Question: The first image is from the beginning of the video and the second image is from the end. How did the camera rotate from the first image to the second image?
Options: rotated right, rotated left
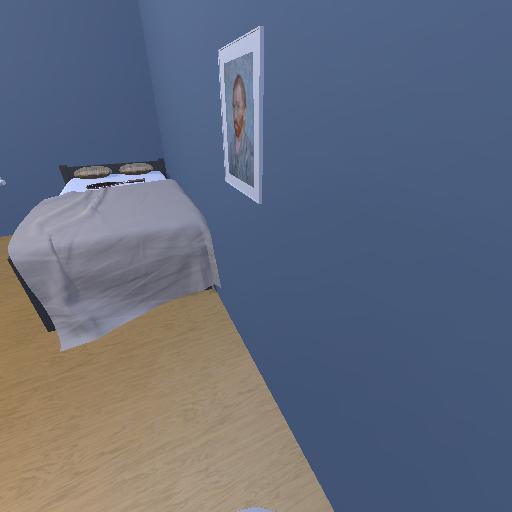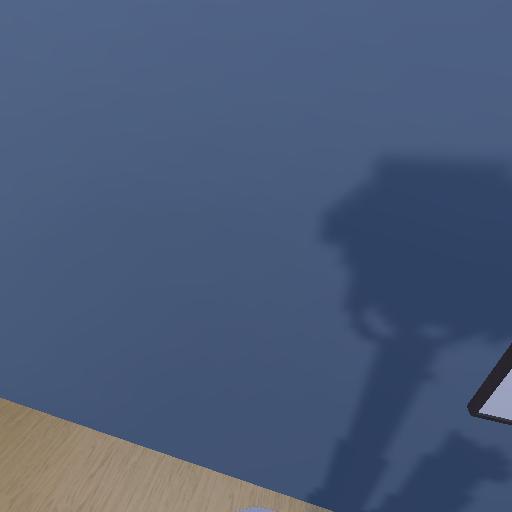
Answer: rotated right